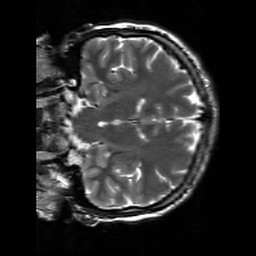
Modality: T2w
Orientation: coronal
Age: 20
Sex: female
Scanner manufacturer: siemens
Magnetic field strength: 3 T
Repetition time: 7 s
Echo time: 0.09 s